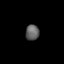
Tissue: lung
Cell type: Epithelial cells
Senescence score: 0.2071
Nuclear area (px): 208
Mean DAPI intensity: 96.755